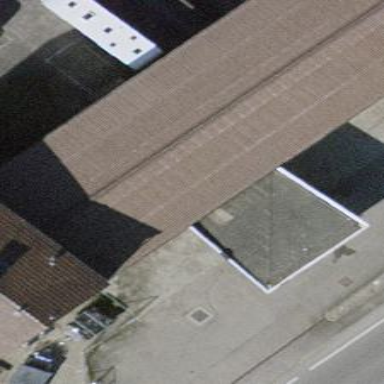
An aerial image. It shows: View of roof of building.